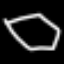
Label: octagon